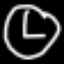
Label: clock